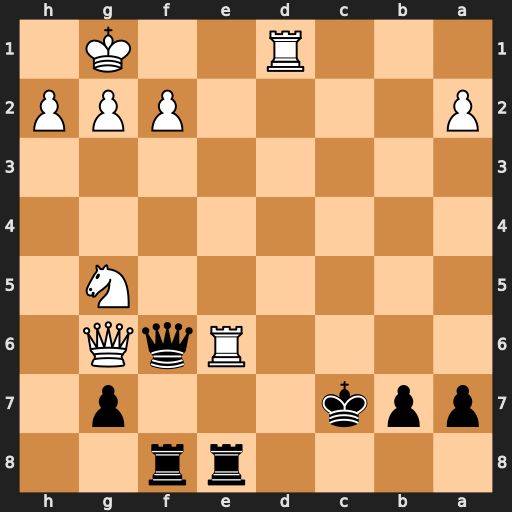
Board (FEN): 4rr2/ppk3p1/4RqQ1/6N1/8/8/P4PPP/3R2K1
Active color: b
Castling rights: -
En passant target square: -
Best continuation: Qxf2+ Kh1 Qf1+ Rxf1 Rxf1#